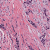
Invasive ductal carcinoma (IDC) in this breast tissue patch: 1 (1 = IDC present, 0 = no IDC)